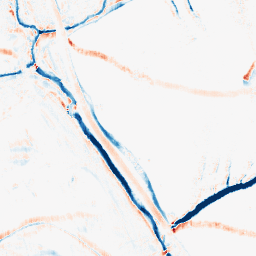
Category: morphological
Decomposition family: morphological_rect
Decomposition parameters: operation: average
width: 5
height: 10
Upsampling method: cubic_catmull_rom
Upsampling parameters: scale: 2
Upsampling scale: 2